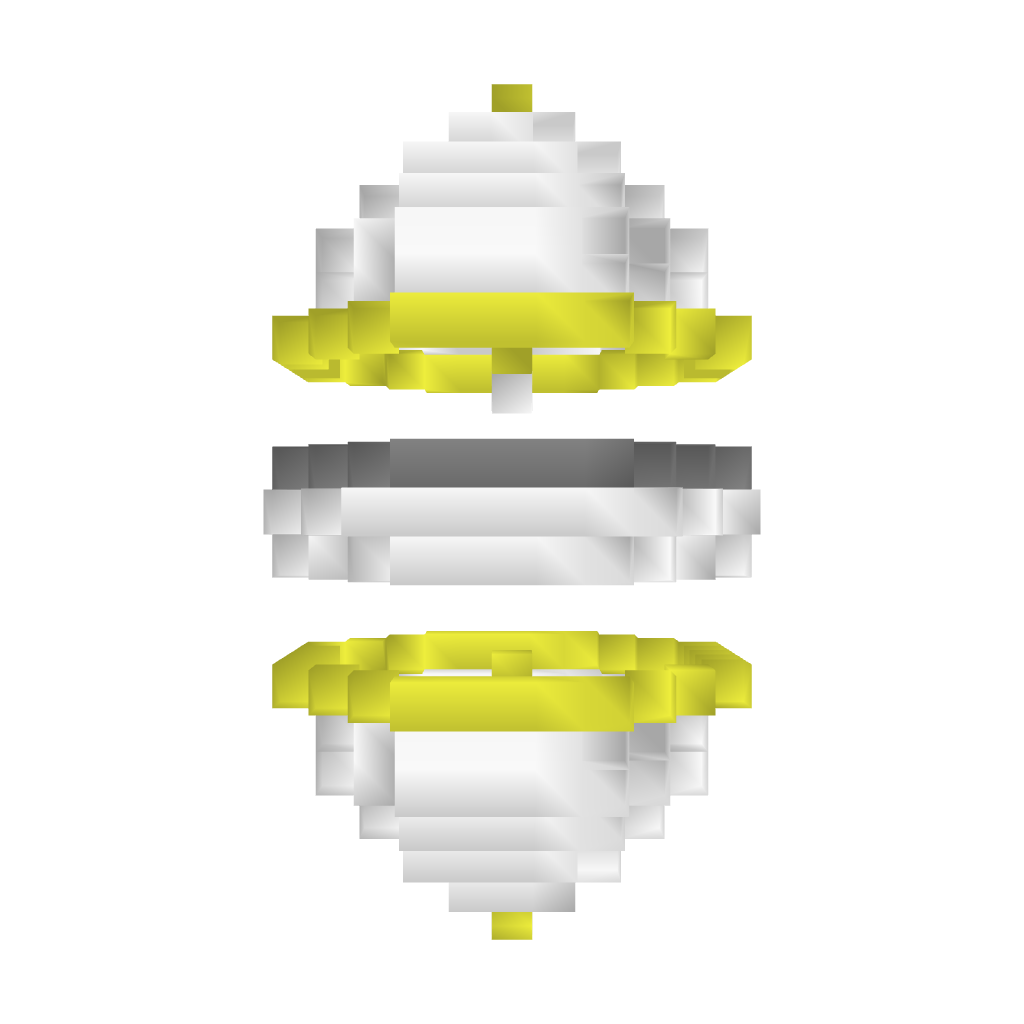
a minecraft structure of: Floating Module bad low quality